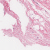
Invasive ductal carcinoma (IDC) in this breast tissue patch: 0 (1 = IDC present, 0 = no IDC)